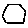
Label: hexagon